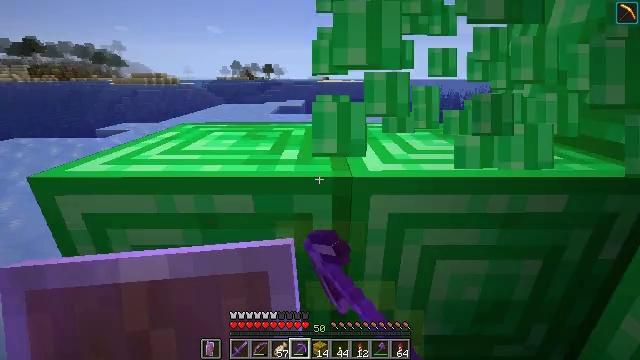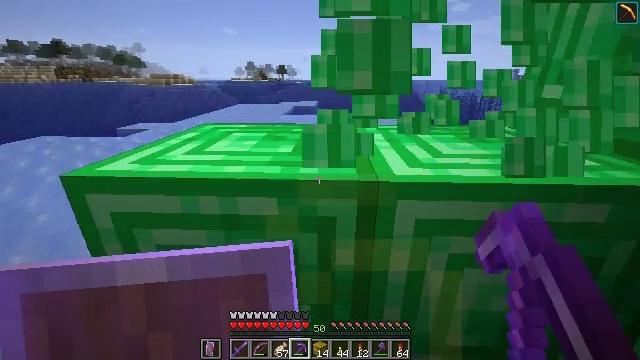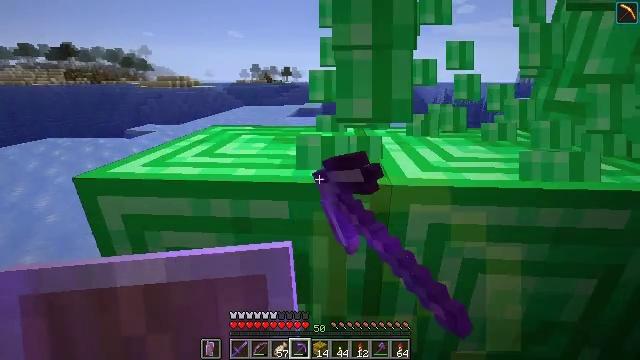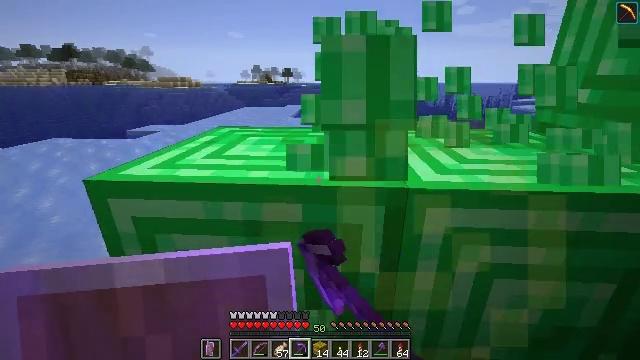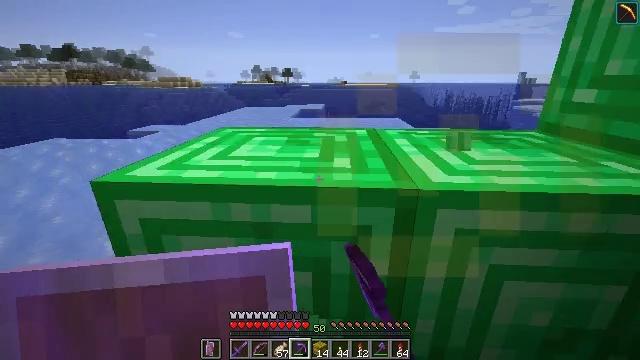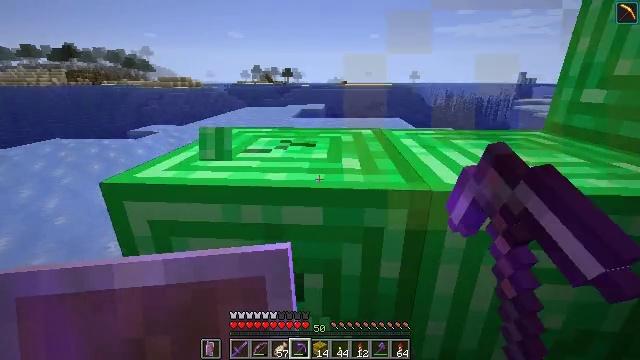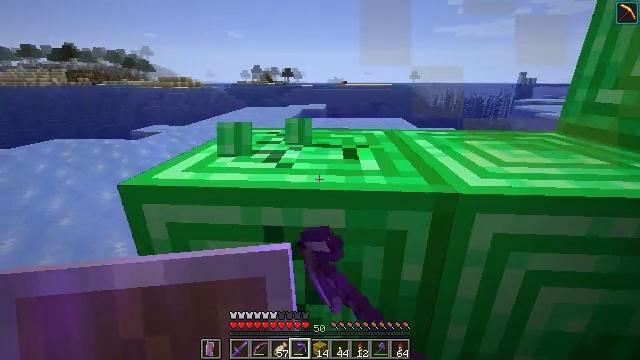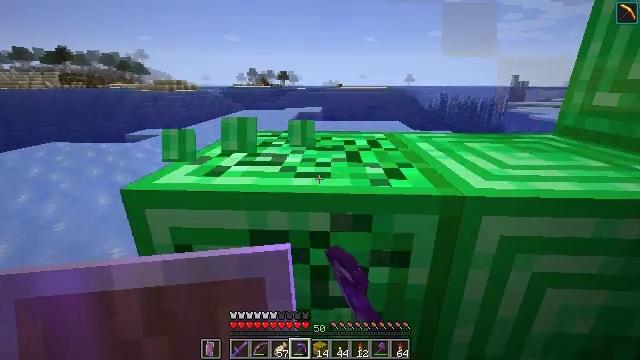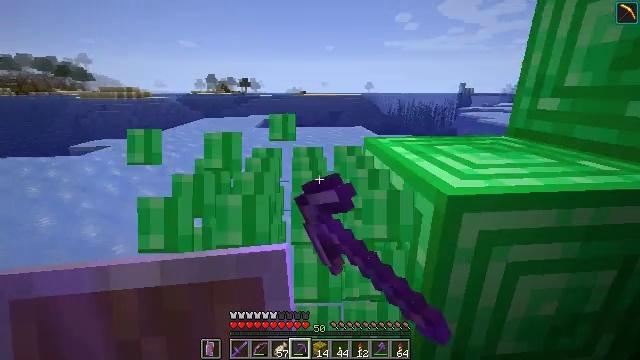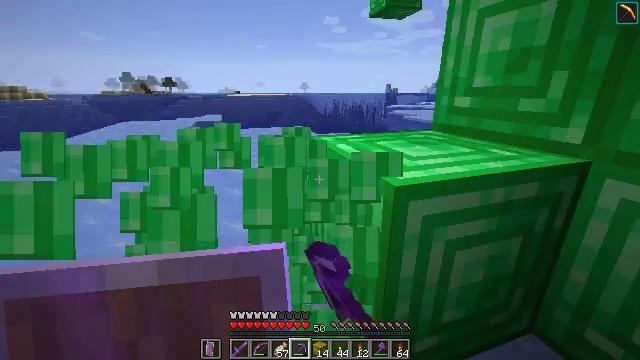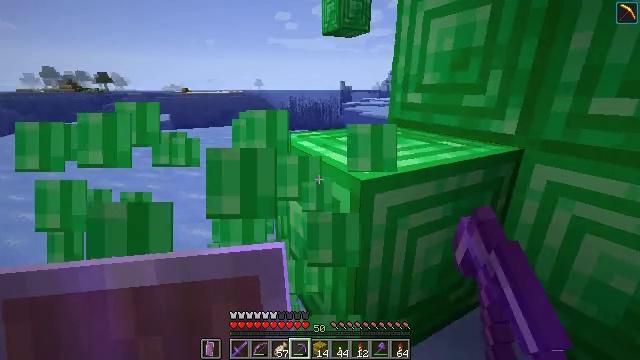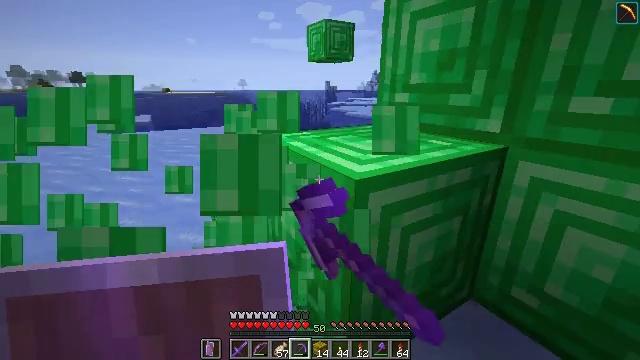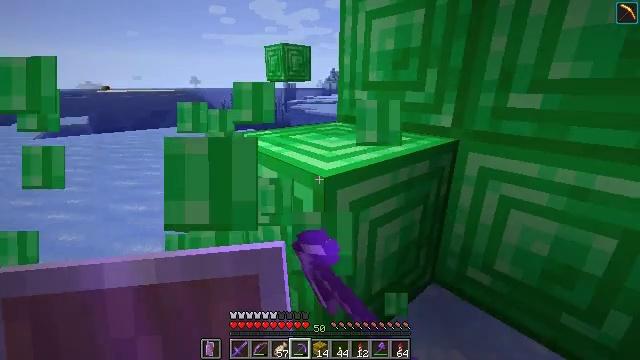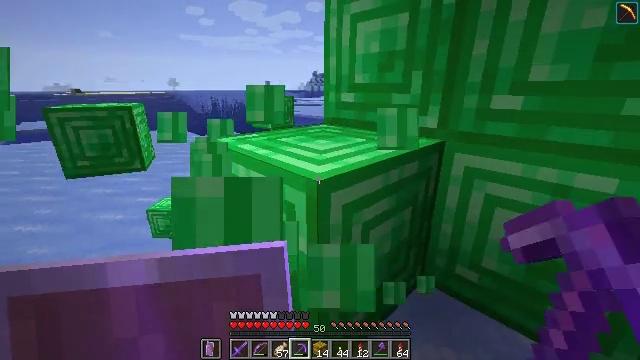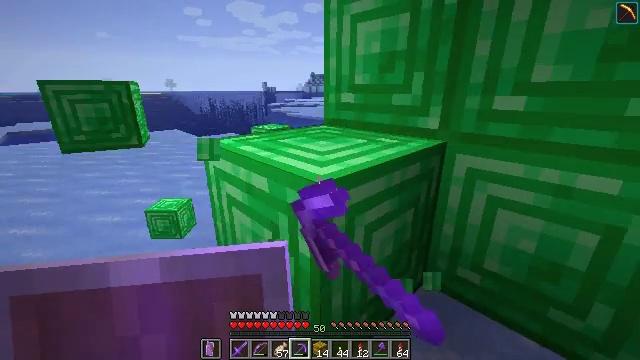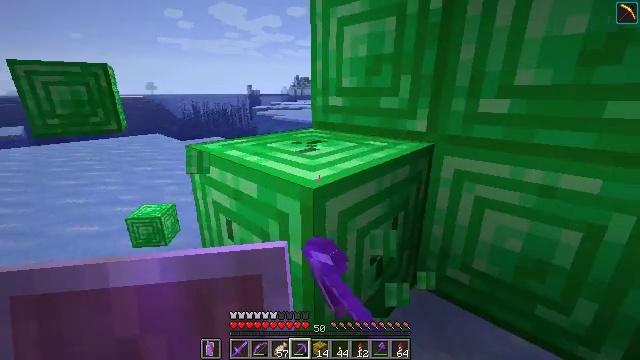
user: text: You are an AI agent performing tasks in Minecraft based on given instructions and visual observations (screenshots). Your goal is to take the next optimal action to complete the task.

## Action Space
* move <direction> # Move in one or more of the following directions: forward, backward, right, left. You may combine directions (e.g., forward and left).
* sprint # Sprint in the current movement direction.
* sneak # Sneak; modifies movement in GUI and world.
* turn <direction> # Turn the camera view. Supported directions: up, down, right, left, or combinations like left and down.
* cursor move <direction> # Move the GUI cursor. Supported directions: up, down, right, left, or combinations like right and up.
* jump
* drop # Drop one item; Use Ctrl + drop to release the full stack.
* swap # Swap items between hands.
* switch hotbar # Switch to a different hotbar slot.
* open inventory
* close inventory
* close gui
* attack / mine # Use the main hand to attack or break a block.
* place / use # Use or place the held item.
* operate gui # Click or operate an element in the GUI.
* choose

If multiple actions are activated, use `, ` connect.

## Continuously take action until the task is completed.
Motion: motion action
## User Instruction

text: Use a pickaxe to mine the emerald block.
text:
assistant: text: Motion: move left, sneak, turn left, attack / mine
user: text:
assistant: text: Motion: move left, sneak, attack / mine
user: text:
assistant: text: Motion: move left, sneak, attack / mine
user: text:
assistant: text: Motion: move left, sneak, attack / mine
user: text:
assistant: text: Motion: move left, sneak, attack / mine
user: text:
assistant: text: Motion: move left, sneak, attack / mine
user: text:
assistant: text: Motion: sneak, attack / mine
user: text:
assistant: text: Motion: sneak, turn right and up, attack / mine
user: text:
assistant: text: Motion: move forward, sneak, turn right, attack / mine
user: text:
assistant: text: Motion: move forward, sneak, turn right, attack / mine
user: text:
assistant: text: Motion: move forward, sneak, turn right, attack / mine
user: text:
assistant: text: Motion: move forward, sneak, turn right, attack / mine
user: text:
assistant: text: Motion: move forward, sneak, turn right, attack / mine
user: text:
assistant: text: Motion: move forward, sneak, attack / mine
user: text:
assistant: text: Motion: move forward, sneak, turn right, attack / mine
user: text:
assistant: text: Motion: move forward, sneak, turn right and up, attack / mine
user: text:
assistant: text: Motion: move forward, sneak, turn right and up, attack / mine
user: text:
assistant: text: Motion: move forward, sneak, turn right and up, attack / mine
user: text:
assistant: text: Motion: move forward, sneak, attack / mine
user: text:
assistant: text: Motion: move forward, sneak, attack / mine
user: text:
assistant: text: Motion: move forward, sneak, attack / mine
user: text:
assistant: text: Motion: move forward, sneak, attack / mine
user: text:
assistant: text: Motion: move forward, sneak, attack / mine
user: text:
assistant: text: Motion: move forward, sneak, turn left and up, attack / mine
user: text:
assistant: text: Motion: move forward, sneak, turn up, attack / mine
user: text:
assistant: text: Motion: move forward, sneak, turn up, attack / mine
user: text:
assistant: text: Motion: move forward, sneak, attack / mine
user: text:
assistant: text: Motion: move forward, sneak, attack / mine
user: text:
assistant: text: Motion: move forward, sneak, attack / mine
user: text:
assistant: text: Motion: move forward, sneak, turn right, attack / mine